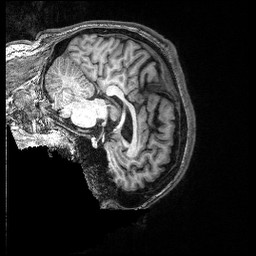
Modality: T1w
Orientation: sagittal
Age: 41
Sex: male
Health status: ill
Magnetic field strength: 3 T
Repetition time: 2.53 s
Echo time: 0.00331 s